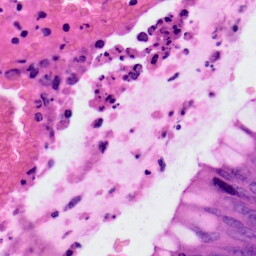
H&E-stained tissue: Colon